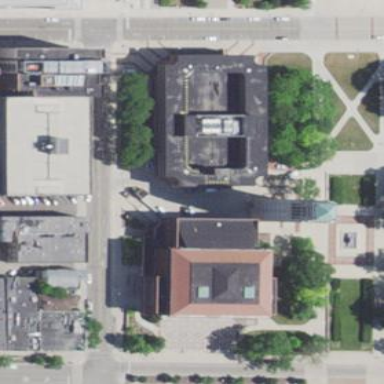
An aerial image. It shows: University building with flat roof.